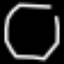
Label: octagon